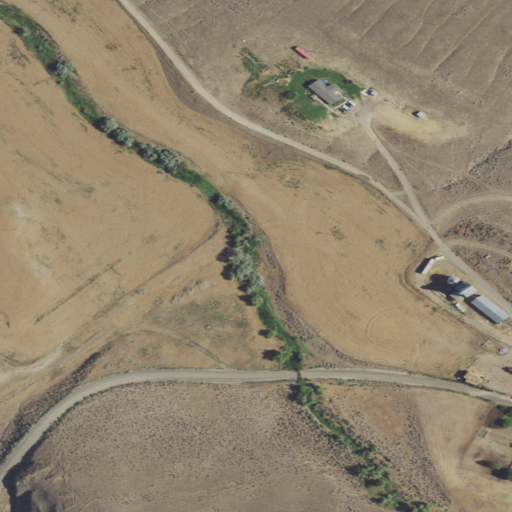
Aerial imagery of valley in Oregon named Warren Canyon containing cultivated crops, grassland, open development, shrub, low intensity development, herbaceous wetlands, and medium intensity development